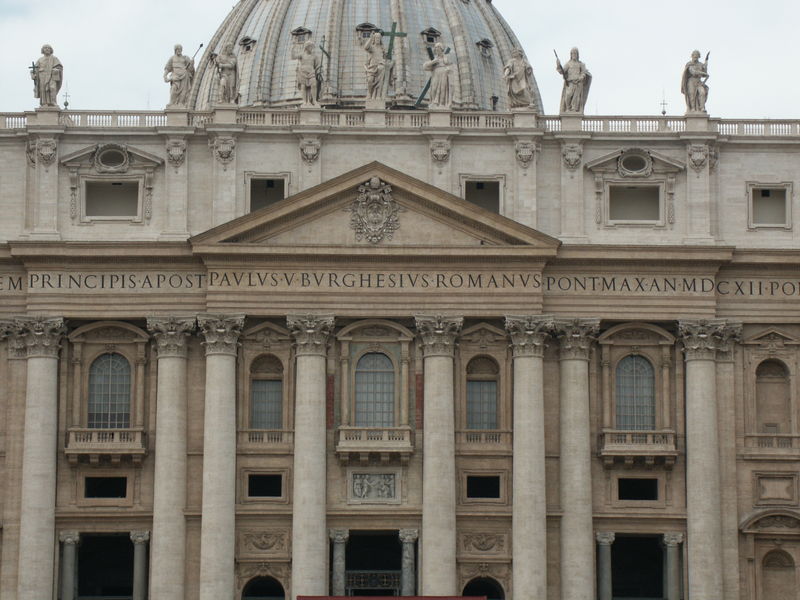
Titel: Petersdom in Rom (San Pietro)
Künstler: Donato Bramante
Standort: Rom, S. Pietro (EU - I - Latium)
Schlagwörter: himmel, fenster, marmor, säule, säulen, tür, dach, gebäude, haus, architektur, stein, brüstung, gitter, kirche, figur, front, engel, skulptur, balkon, relief, schrift, fassade, italien, giebel, figuren, kuppel, detail, inschrift, tor, balkone, foto, eingang, eingänge, kreuz, palast, fenter, balustrade, dom, text, architrav, kapitelle, kathedrale, kapitell, portal, tore, wappen, gesims, skulpturen, jesus, vatikan, ballustrade, heilige, korinthisch, fotographie, klassisch, kassette, bauwerk, tympanon, petersdom, latein, maswerk, roman, klasisch, säu